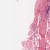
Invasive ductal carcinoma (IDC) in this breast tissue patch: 0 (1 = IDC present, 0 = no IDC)